Interaction volume radius: 5 \u00c5
Interaction volume height: 25 \u00c5
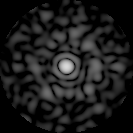
Disorder parameter: 0.7748